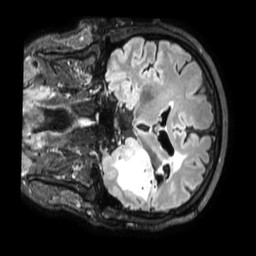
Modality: FLAIR
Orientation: coronal
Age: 34
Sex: male
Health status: ill
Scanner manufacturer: philips
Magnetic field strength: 3 T
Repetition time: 4.8 s
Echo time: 0.34 s